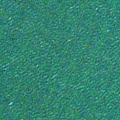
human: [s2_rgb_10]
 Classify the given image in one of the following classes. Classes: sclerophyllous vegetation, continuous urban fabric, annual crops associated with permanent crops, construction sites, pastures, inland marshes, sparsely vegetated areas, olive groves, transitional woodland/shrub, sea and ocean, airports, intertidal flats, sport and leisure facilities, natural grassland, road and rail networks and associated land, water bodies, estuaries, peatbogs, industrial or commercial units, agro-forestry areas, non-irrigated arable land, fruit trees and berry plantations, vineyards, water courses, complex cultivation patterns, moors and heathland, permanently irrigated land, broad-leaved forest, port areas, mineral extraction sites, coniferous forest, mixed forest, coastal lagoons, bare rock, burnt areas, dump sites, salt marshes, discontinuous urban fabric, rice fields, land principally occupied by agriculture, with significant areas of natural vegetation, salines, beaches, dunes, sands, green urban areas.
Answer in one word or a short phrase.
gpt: sea and ocean